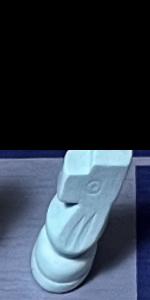
Label: Knight_White